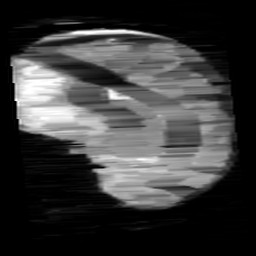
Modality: minIP
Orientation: sagittal
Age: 11
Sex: male
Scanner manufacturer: siemens
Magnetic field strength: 3 T
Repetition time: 0.027 s
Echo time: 0.02 s